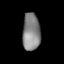
Tissue: lung
Cell type: Epithelial cells
Senescence score: 0.2077
Nuclear area (px): 652
Mean DAPI intensity: 132.278